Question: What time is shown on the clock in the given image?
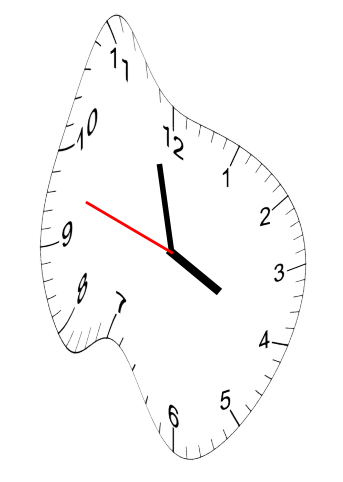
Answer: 03:57:48